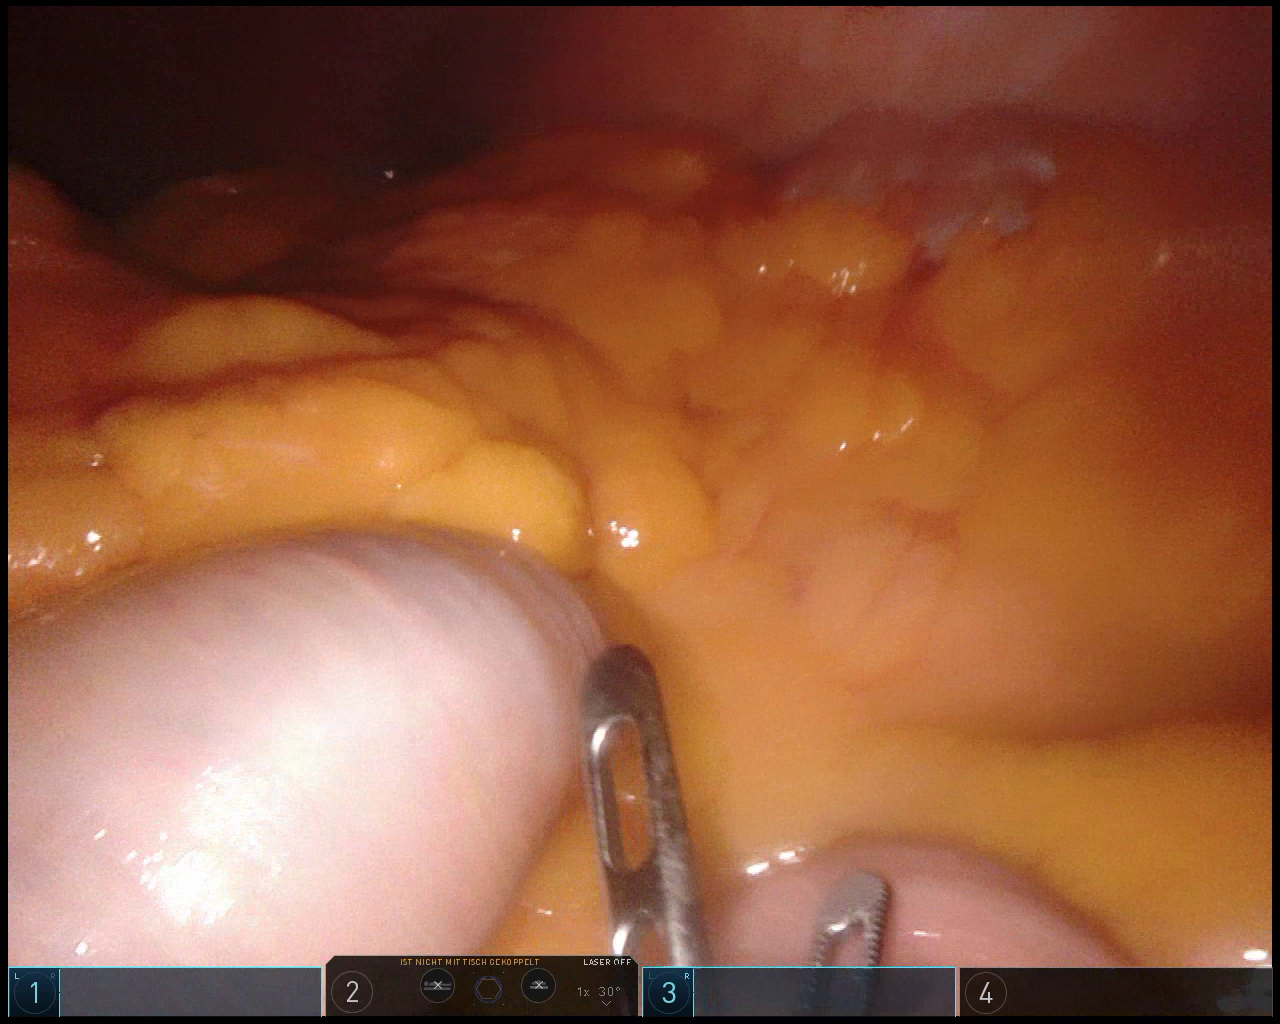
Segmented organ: abdominal_wall
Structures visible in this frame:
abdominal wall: yes
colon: yes
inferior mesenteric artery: no
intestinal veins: no
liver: no
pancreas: no
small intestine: yes
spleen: no
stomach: no
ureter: no
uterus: no
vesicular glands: no